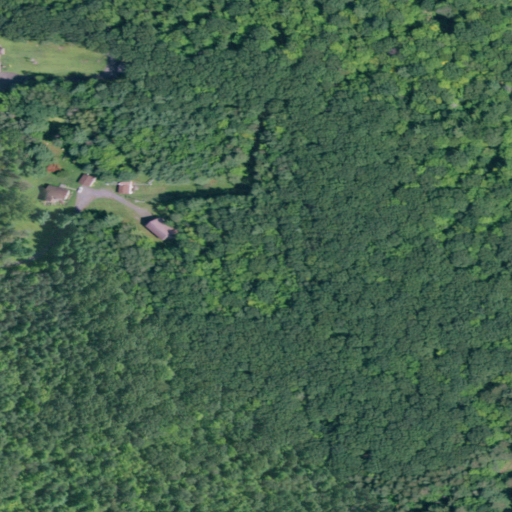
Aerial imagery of mountain in New York named Glenville Hill containing deciduous forest, mixed forest, evergreen forest, low intensity development, grassland, and open development